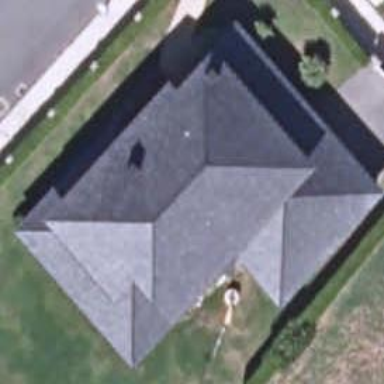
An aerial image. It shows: Simple and straightforward house.